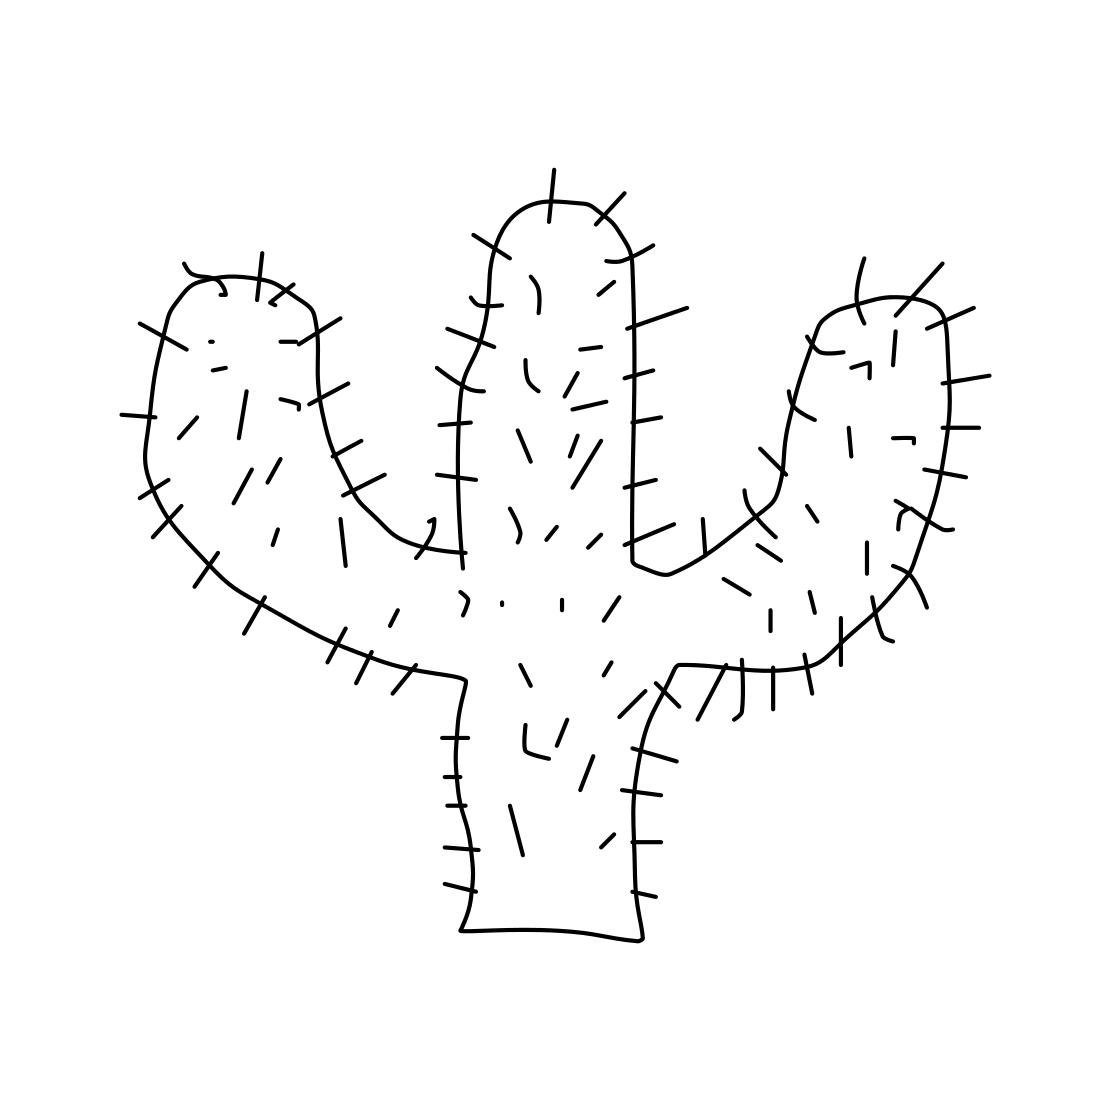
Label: cactus